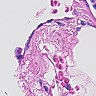
Metastatic tissue present: no